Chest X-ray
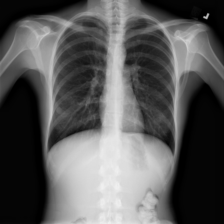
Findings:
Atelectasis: negative
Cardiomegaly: negative
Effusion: negative
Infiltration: negative
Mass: negative
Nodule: negative
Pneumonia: negative
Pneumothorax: negative
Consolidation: negative
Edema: negative
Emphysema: negative
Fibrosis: negative
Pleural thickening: negative
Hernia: negative